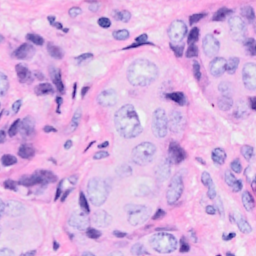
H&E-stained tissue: Breast